Field crop: maize
Growth stage: 2
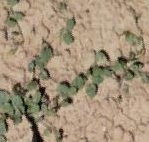
Species: convolvulus